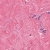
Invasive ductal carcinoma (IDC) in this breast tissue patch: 0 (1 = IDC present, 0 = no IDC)